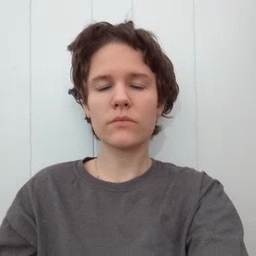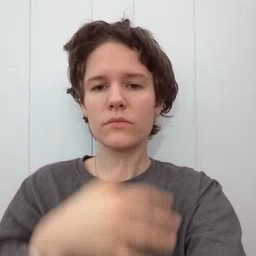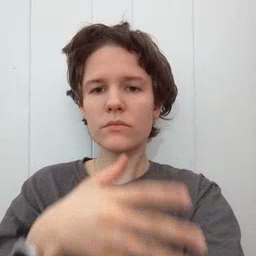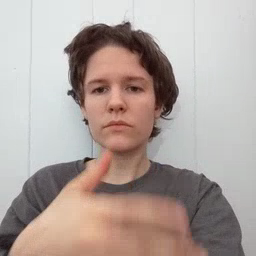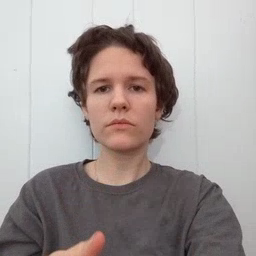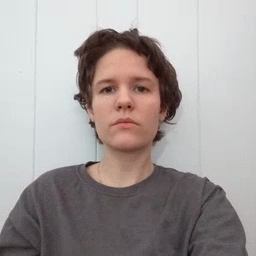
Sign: grandma